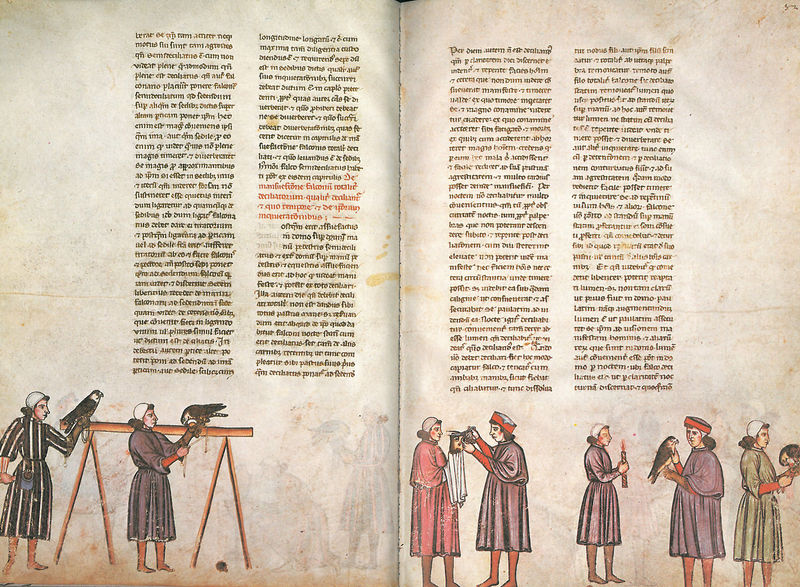
Titel: Falkenbuch Friedrichs des II.; De arte venandi cum avibus
Institution: Rom, Biblioteca Vaticana
Schlagwörter: adler, falke, vogel, frauen, grün, menschen, frau, hut, hüte, männer, schwarz, weiss, rot, tuch, kappe, mützen, vögel, mantel, rosa, kopfbedeckung, schrift, papier, lila, spalten, figuren, friedrich, kerze, gestell, flamme, buch, text, buchstaben, jagd, pergament, falkenjagd, latein, ansitz, buchmalerei, falkner, textspalten, codex, falken, zucht, abrichten, friedrich ii, falknerei, falkenzucht, falkendressur